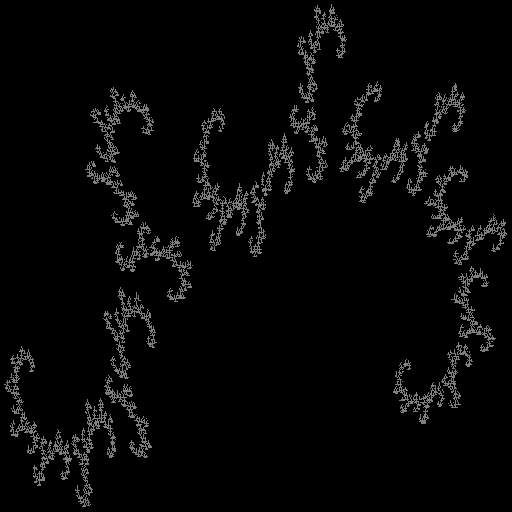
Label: gold_dragon